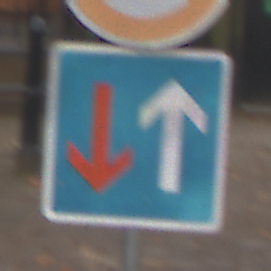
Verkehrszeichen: VorrangVorGegenverkehr
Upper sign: Geschwindigkeit60
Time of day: MorningAfternoon
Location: Outdoor (Urban)
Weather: Overcast
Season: NotSpecified
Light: Natural